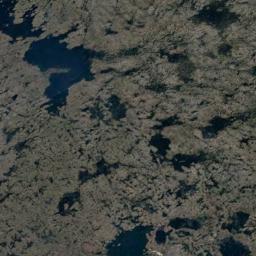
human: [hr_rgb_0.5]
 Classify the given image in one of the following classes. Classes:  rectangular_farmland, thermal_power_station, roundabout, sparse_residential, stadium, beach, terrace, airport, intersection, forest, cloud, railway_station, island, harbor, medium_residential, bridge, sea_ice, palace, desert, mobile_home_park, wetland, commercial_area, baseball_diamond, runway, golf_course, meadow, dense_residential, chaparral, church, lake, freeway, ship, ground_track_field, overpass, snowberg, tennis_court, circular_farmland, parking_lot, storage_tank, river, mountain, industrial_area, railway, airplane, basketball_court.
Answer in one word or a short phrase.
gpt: wetland